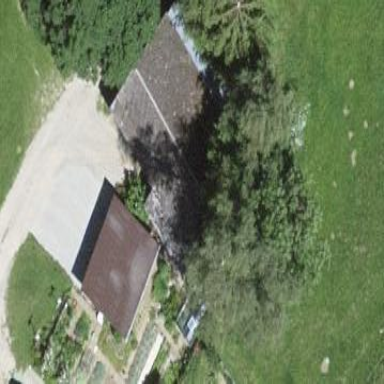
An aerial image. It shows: Rural barn.